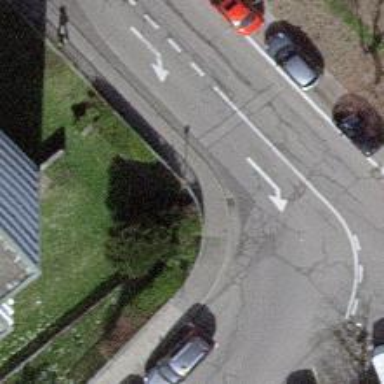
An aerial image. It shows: Asphalt sidewalk.